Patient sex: M
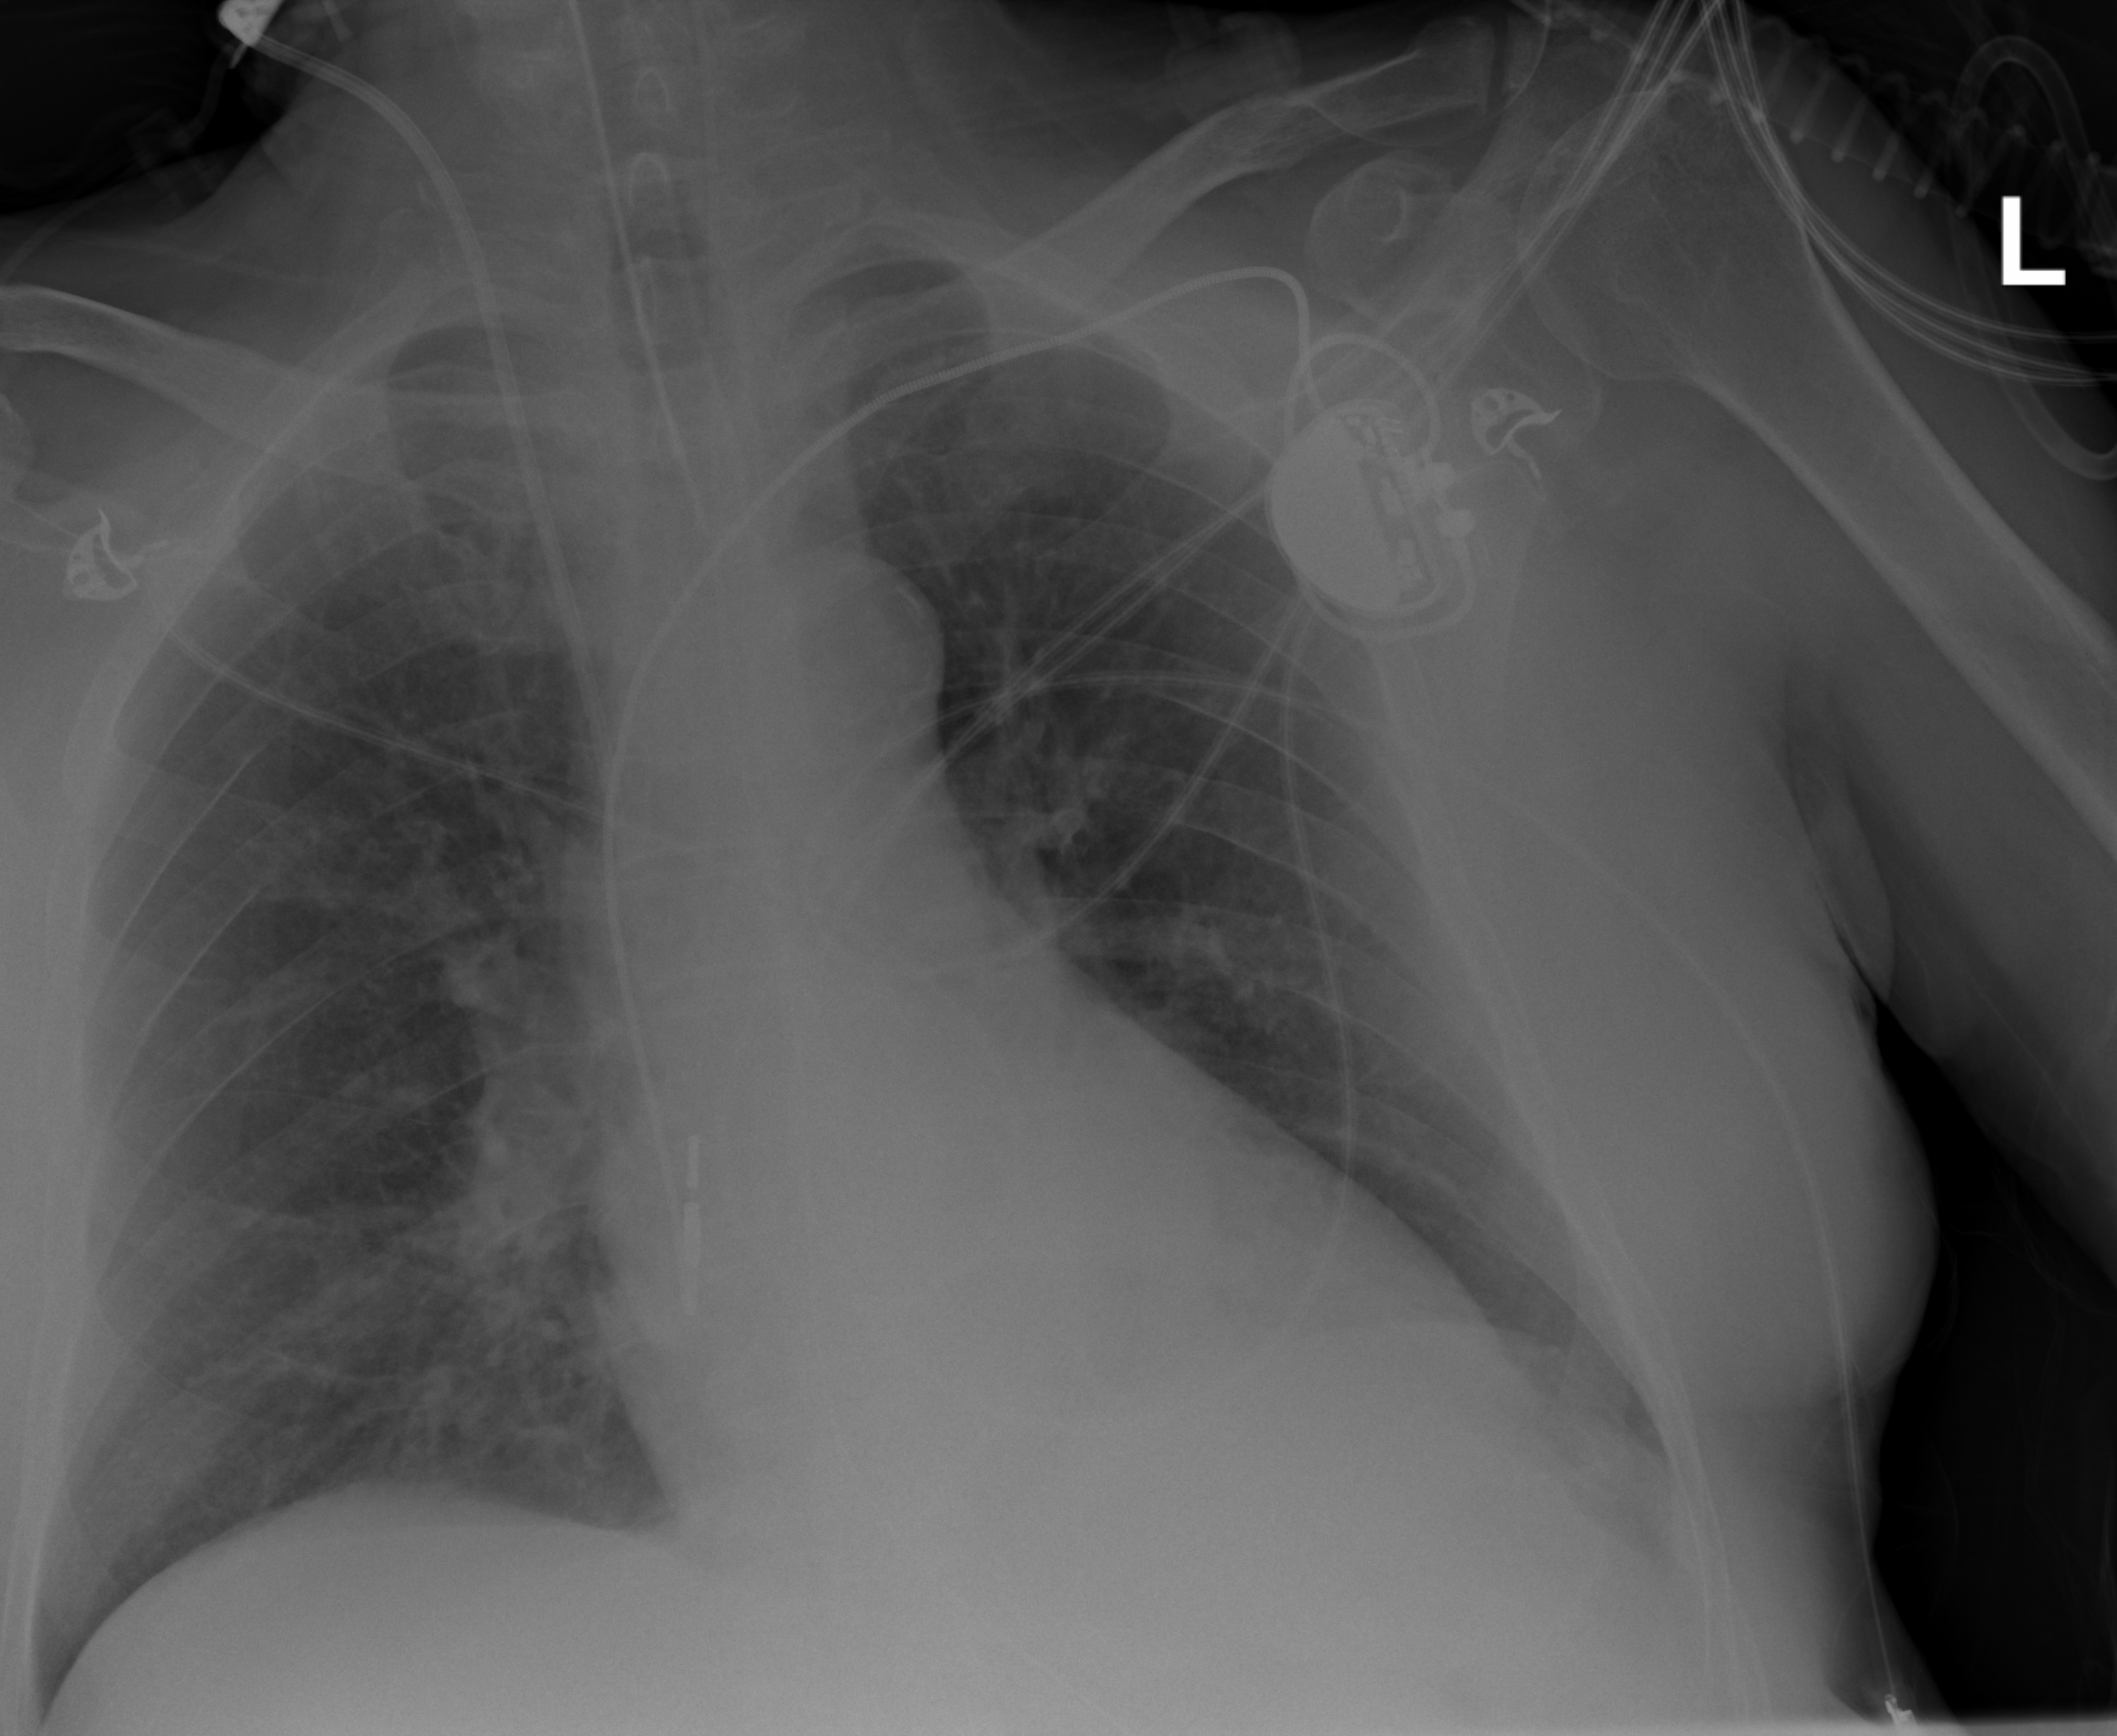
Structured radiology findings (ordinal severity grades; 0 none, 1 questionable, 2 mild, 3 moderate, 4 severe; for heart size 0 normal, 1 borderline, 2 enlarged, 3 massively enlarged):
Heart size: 0
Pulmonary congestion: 0
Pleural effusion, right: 0
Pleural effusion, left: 0
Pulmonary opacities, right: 0
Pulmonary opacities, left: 0
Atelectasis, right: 2
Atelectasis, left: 0